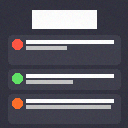
Screen state: on